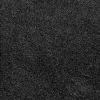
Atmospheric dust classification: dusty